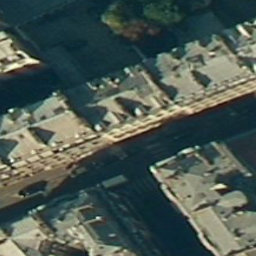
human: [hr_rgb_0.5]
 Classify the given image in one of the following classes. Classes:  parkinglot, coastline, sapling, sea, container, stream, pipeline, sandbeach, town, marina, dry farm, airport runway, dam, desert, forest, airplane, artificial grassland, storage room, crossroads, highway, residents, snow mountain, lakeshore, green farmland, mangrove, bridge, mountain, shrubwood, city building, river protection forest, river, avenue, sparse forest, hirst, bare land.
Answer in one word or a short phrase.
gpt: city building